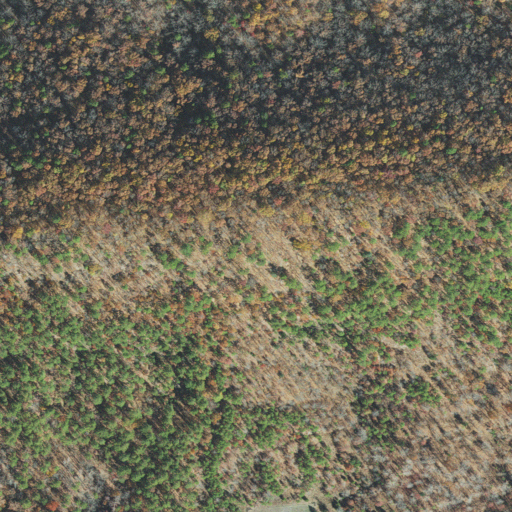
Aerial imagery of mountain in Arkansas named Jennings Mountain containing deciduous forest, mixed forest, evergreen forest, and shrub